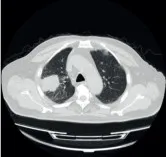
The variation of the tumor and inflammation in Chest CT. Pre-immunotherapy: the tumor was seen in the right lung.
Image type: radiology (ct)